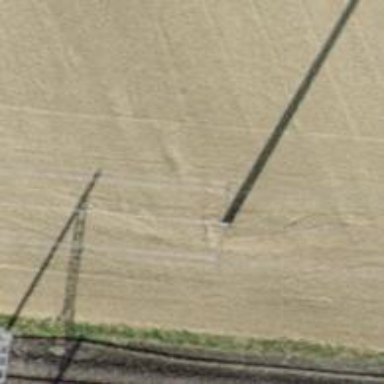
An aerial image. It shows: Concrete power pole.